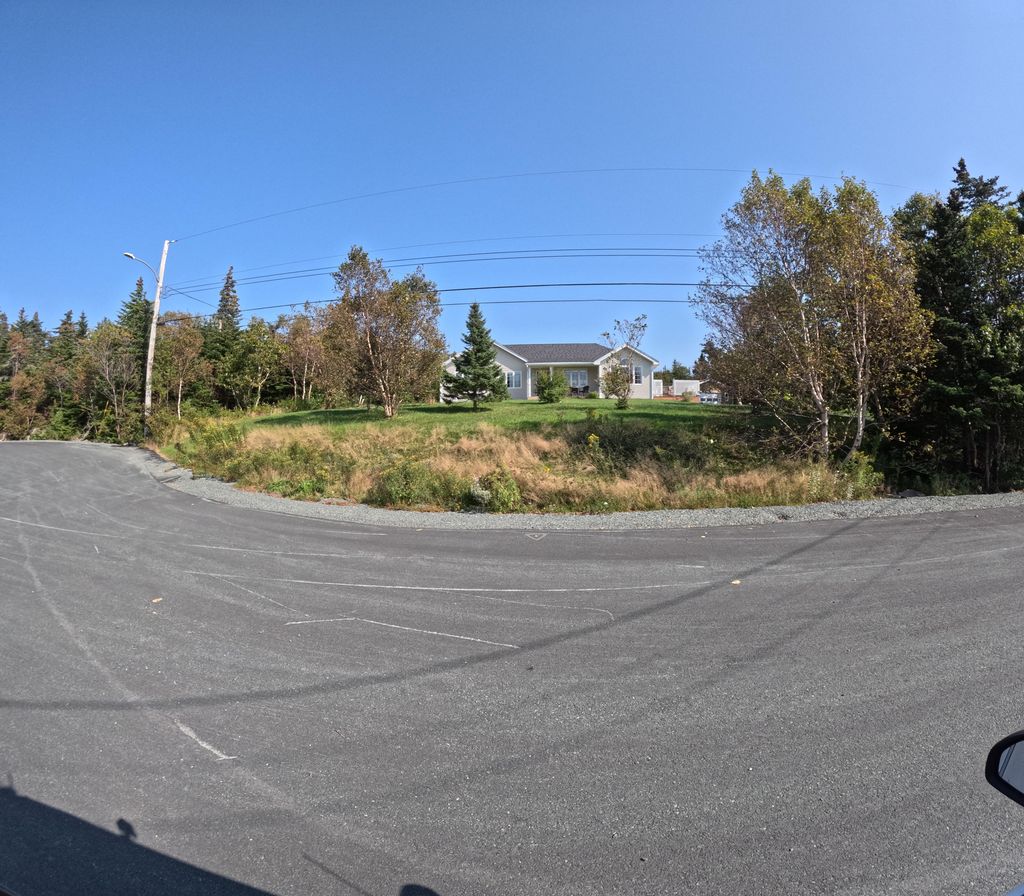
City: st_johns